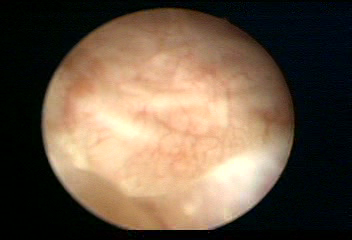
Modality: WLC
Class: Normal mucosa
Bladder cancer association: No